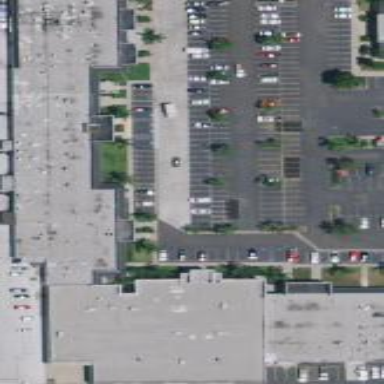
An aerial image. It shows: Commercial building.